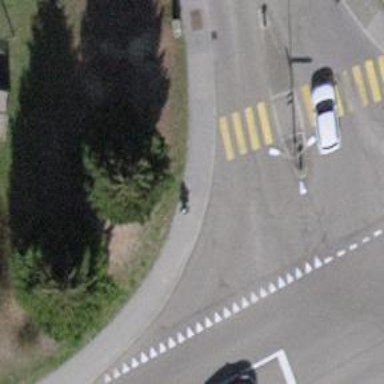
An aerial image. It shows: Sidewalk.